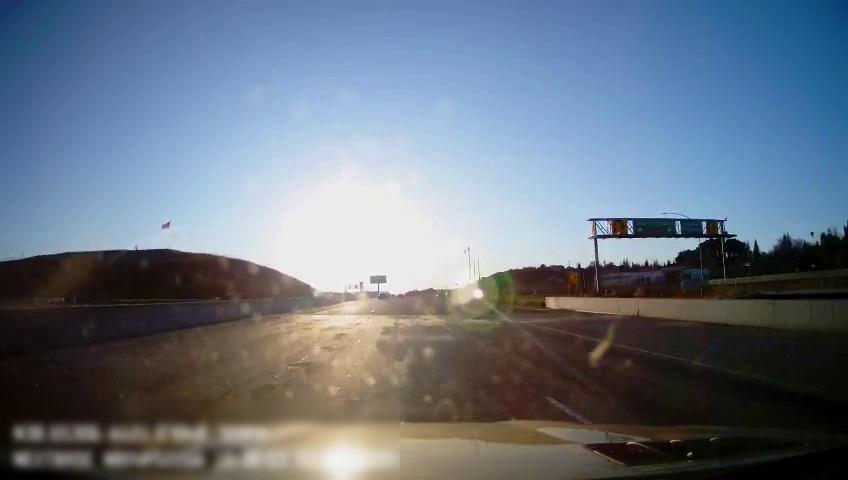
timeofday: Day
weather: Sunny
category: Drivable Space
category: Lanes | Current Lane
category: Lanes | Current Lane
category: Lanes | Alternate Lane
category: Traffic | Signs
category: Traffic | Signs
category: Traffic | Signs
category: Traffic | Signs
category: Traffic | Signs